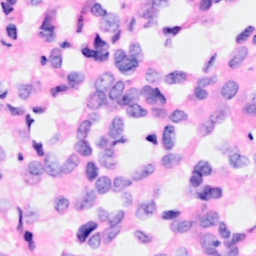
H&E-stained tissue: Breast